Field crop: maize
Growth stage: 2
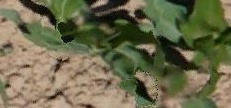
Species: maize